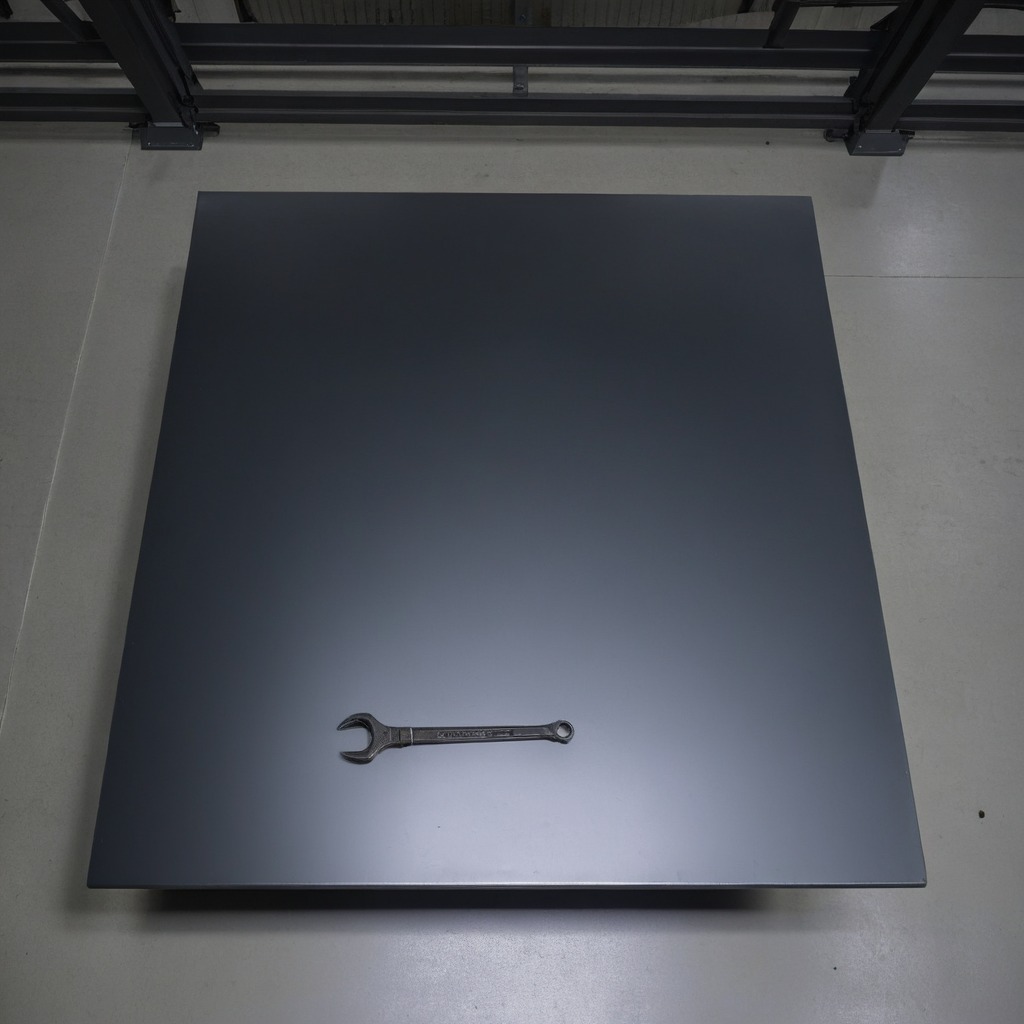
A wrench lies on the tabletop.